Question: Why is this text after using 'display:relative' in '.tooltip:hover span' messed ? I want to make my page selative to svk.png. Not fixed positions.

html
'''
<figure>
<img class="slovensko" src="svk.png" alt="mapa slovenska">
</figure>
<div>
<p> <a class="tooltip" href="#">
<img id="ZilPic" src="circle.png" alt="">
<span id="ZilTool">text<br>
texttexttexttext<sup>2</sup><br>
texttexttexttexttext<br>
texttexttexttexttexttext<br>
texttexttexttexttext<br>
texttexttexttexttext<br>
texttexttexttexttexttext<br>
</span>
</a></p>
</div>
'''
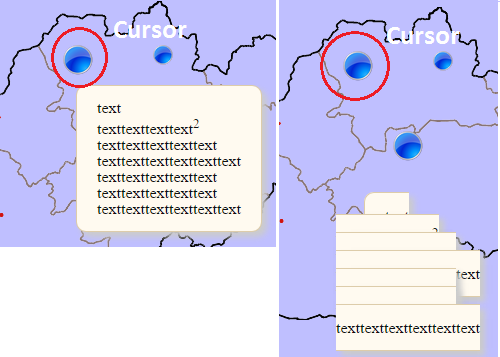
Answer: It's the problem of the follow rules, and the '<br>' tags causes the mess up.
'''
.tooltip span {
padding:14px 20px;
}
.tooltip:hover span{
display:inline;
}
'''
If you change the 'span' to 'block' element, problem solved.
'''
.tooltip:hover span{
display:inline-block;
}
'''
updated working demo <URL>